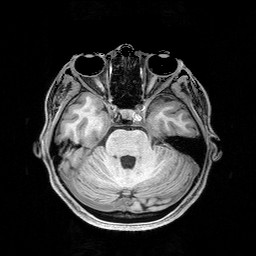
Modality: T1w
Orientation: coronal
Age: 27
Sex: female
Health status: healthy